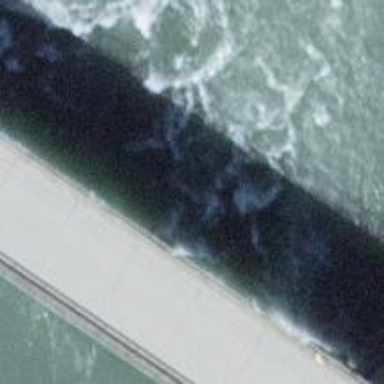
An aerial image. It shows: Weir along the waterway.